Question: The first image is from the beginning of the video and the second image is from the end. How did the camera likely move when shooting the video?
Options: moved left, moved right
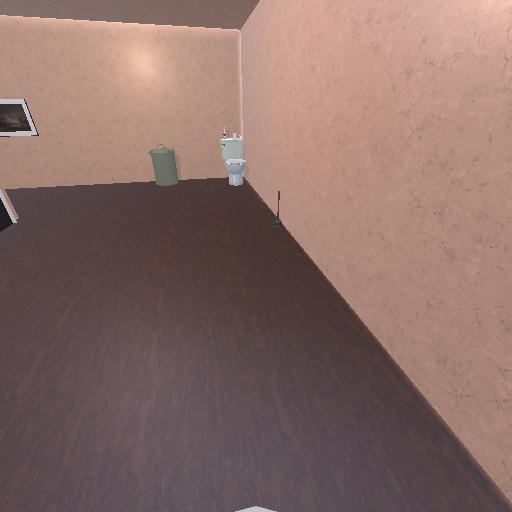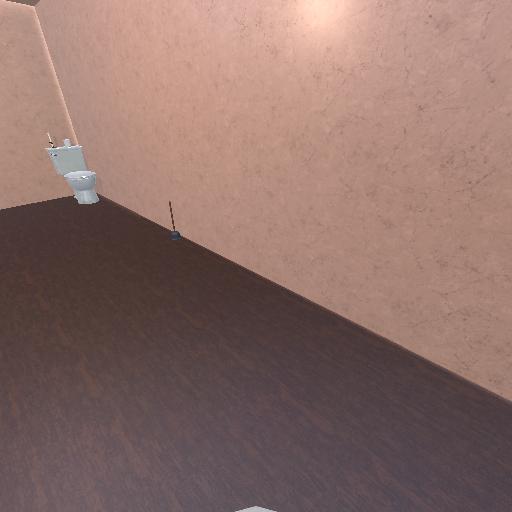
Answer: moved left